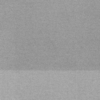
Label: dusty